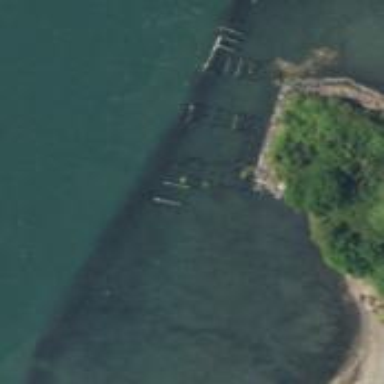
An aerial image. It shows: Ruined pier made by man.